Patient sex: M
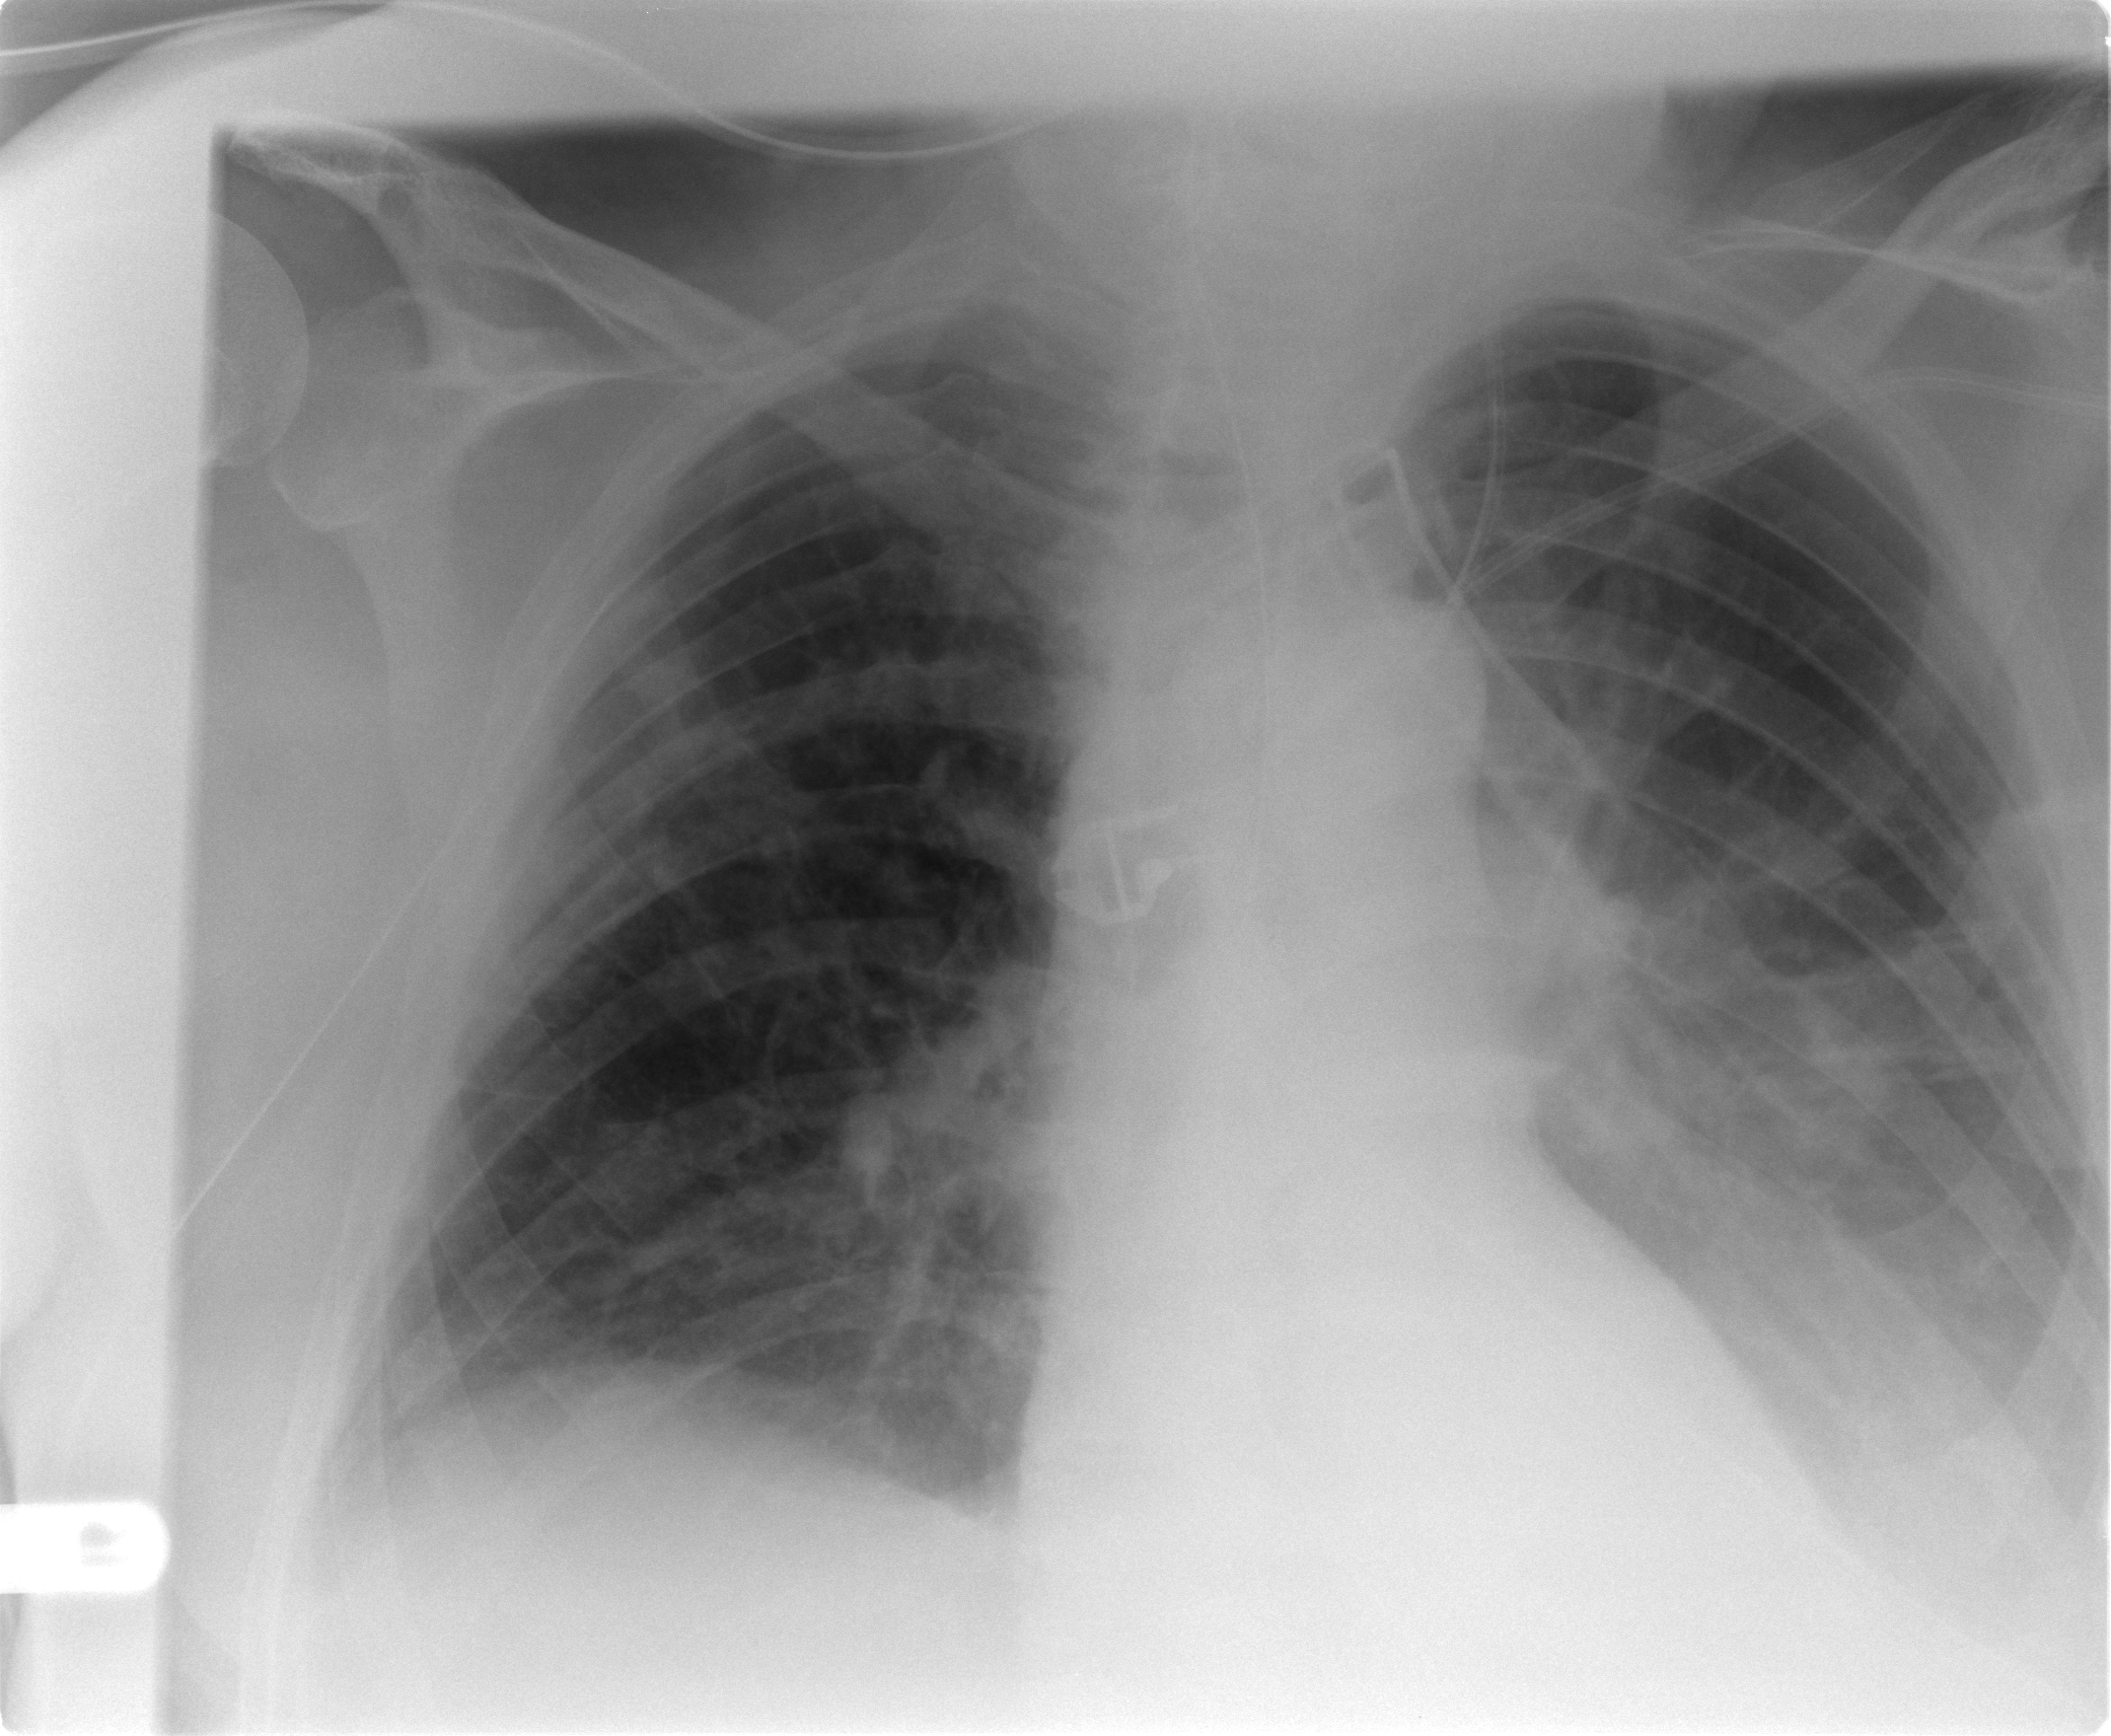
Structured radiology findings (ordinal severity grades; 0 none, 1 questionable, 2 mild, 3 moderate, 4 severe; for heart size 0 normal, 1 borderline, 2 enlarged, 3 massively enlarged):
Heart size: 0
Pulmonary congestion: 2
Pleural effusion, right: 2
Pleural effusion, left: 3
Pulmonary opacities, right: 0
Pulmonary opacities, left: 2
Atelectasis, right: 3
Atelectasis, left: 3